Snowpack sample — Snodgrass Mountain, Crested Butte, Colorado (2/4/25, 12:06 PM MST)
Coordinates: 38.923, -106.968
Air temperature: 35 °F
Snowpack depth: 80 cm
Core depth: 40 cm
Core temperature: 32 °F
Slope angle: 14°, slope face: 78°
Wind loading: low
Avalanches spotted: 0
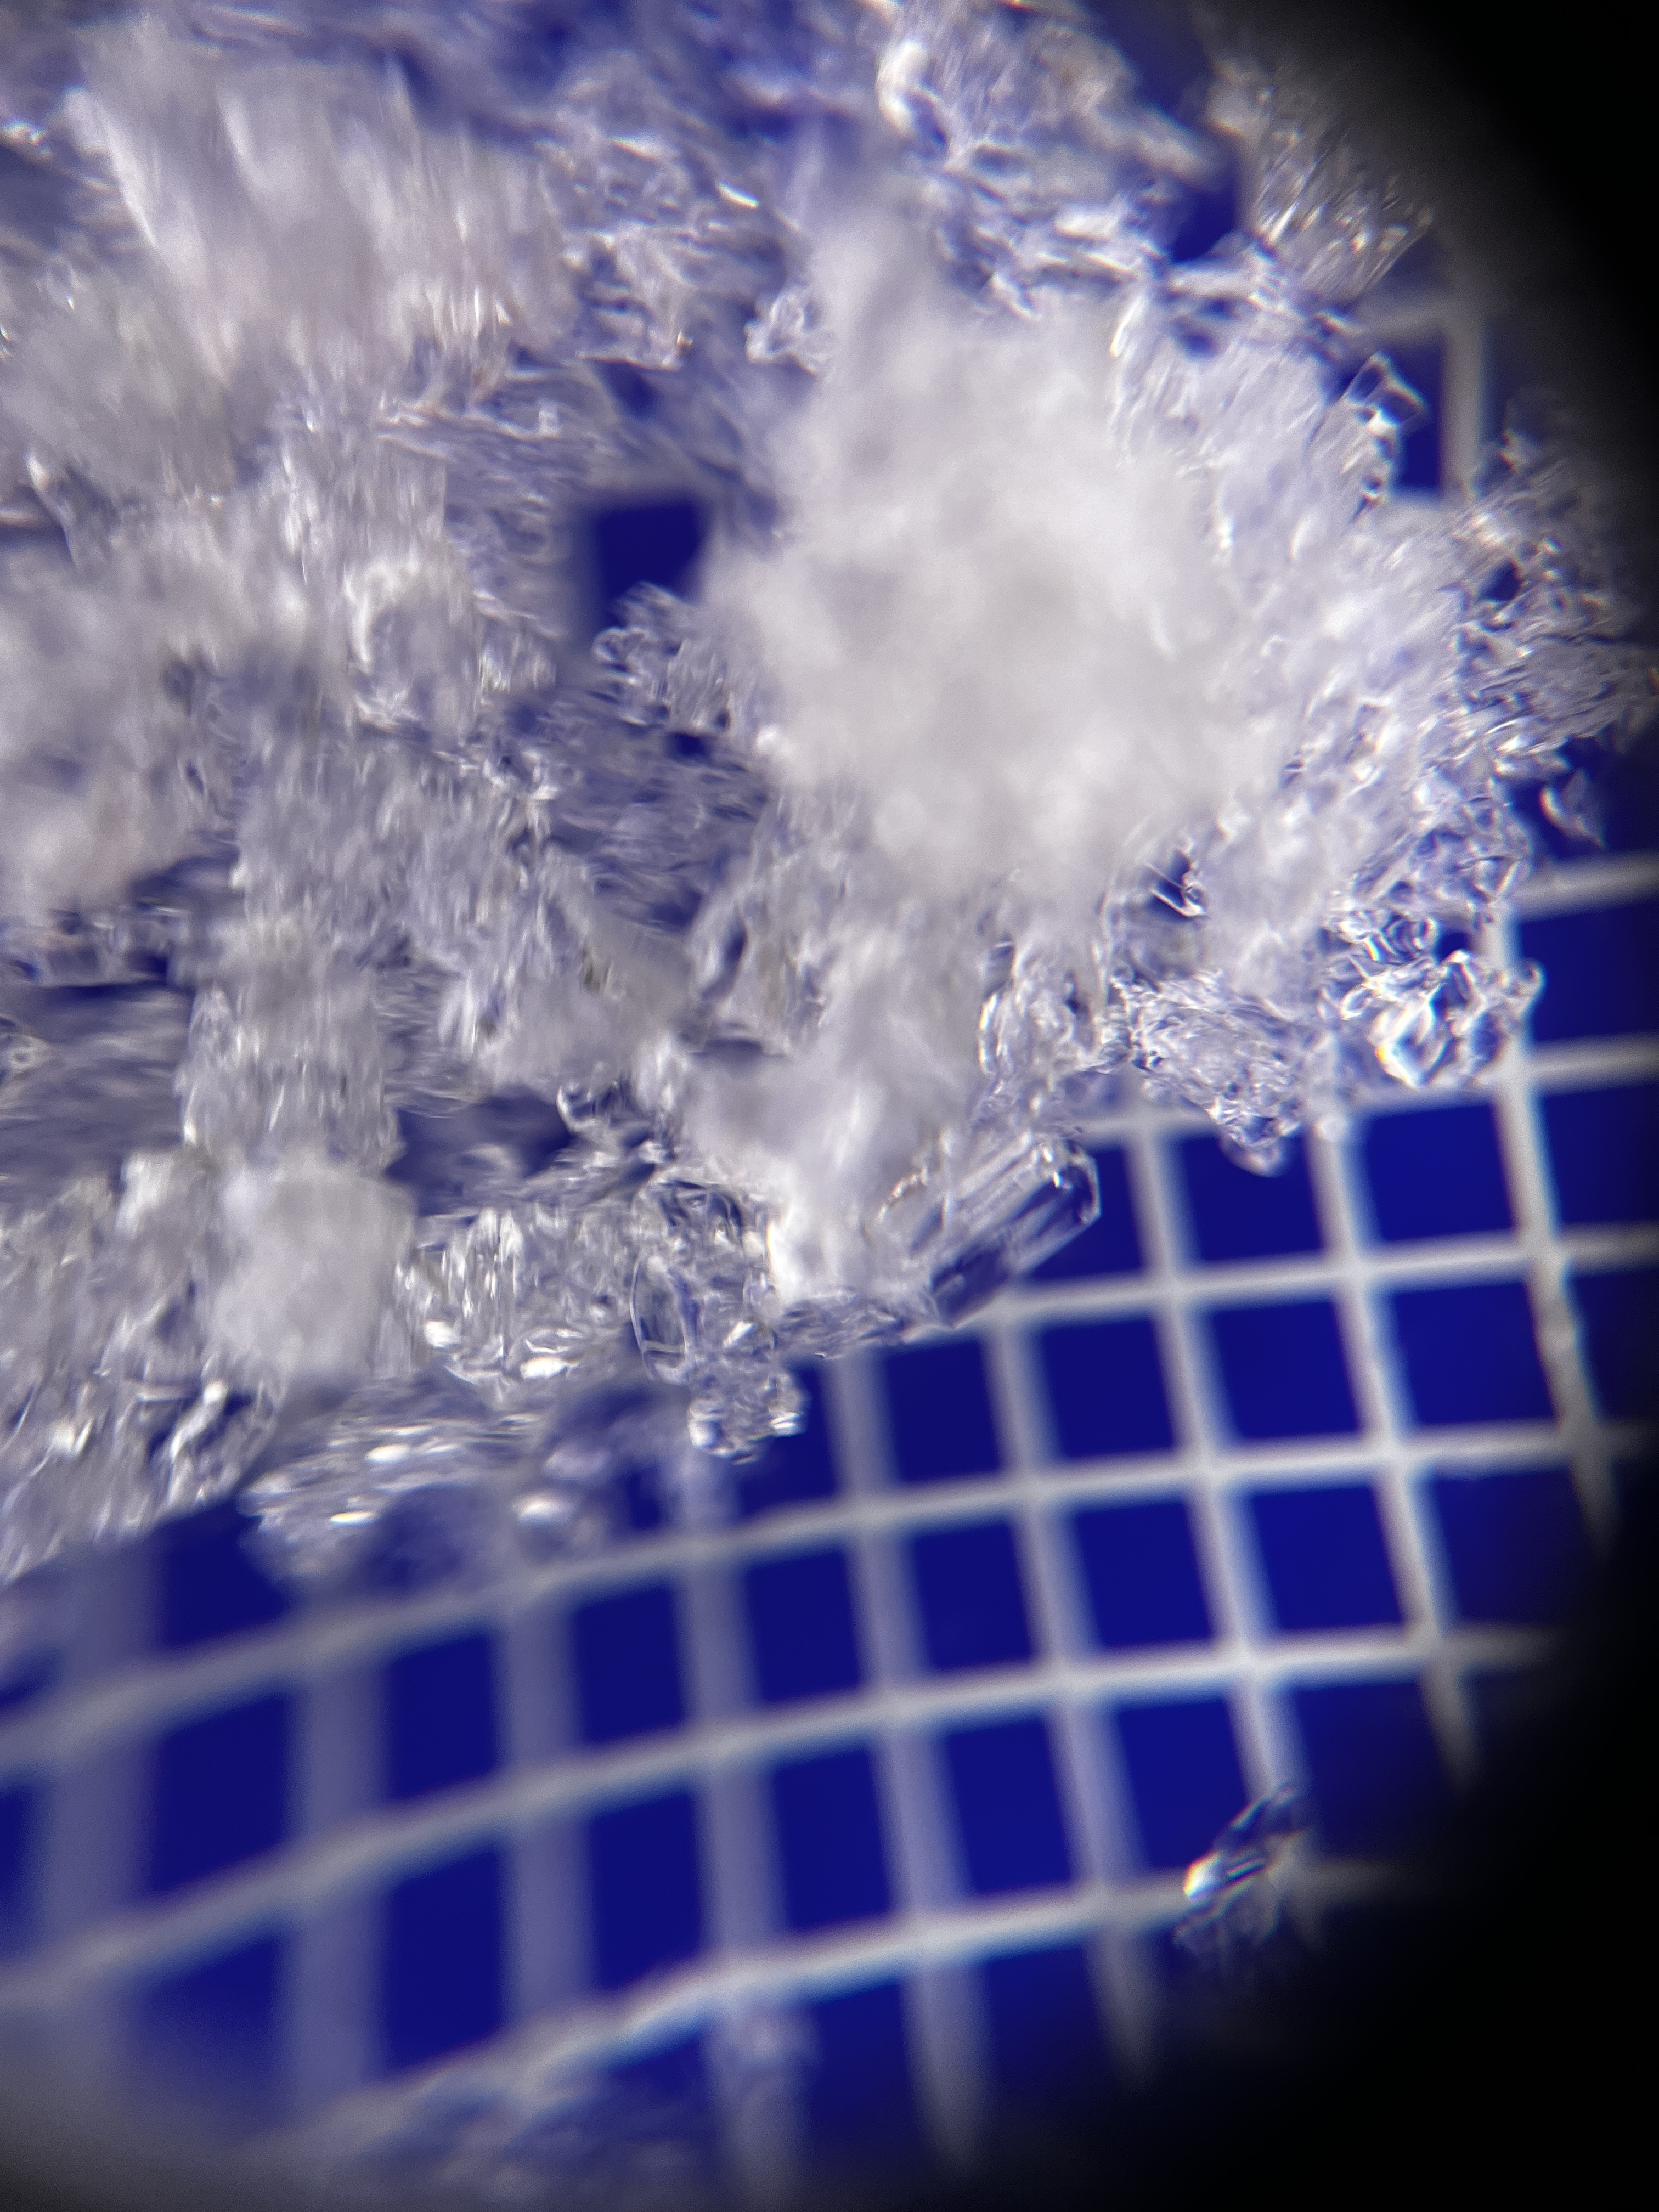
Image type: magnified_profile
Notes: No avalanches nearby, unusually warm weather for the last month reported by residents, Collected 25 yards from treeline